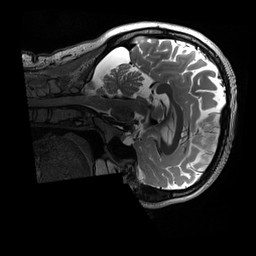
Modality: T2w
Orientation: sagittal
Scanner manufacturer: siemens
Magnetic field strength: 3 T
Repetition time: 3.2 s
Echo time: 0.564 s